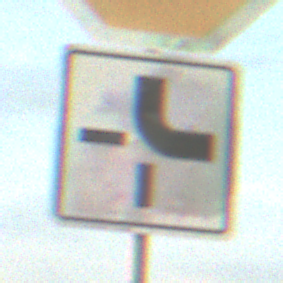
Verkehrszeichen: VerlaufVorfahrtsstrasse4
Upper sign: Stop
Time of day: SunriseSunset
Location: Outdoor (Suburban)
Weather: PartlyCloudy
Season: NotSpecified
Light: Natural